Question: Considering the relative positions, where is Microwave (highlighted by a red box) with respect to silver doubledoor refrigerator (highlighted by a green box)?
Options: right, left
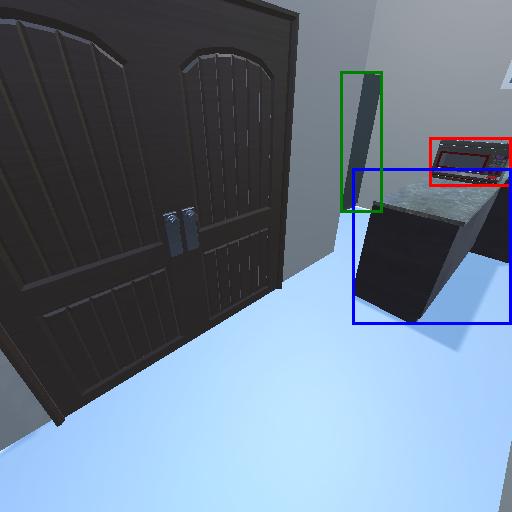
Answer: right